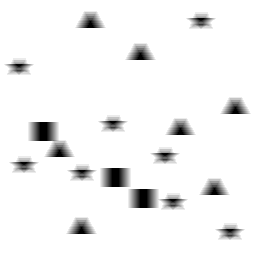
Squares: 3
Triangles: 7
Stars: 8
Total shapes: 18